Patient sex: F
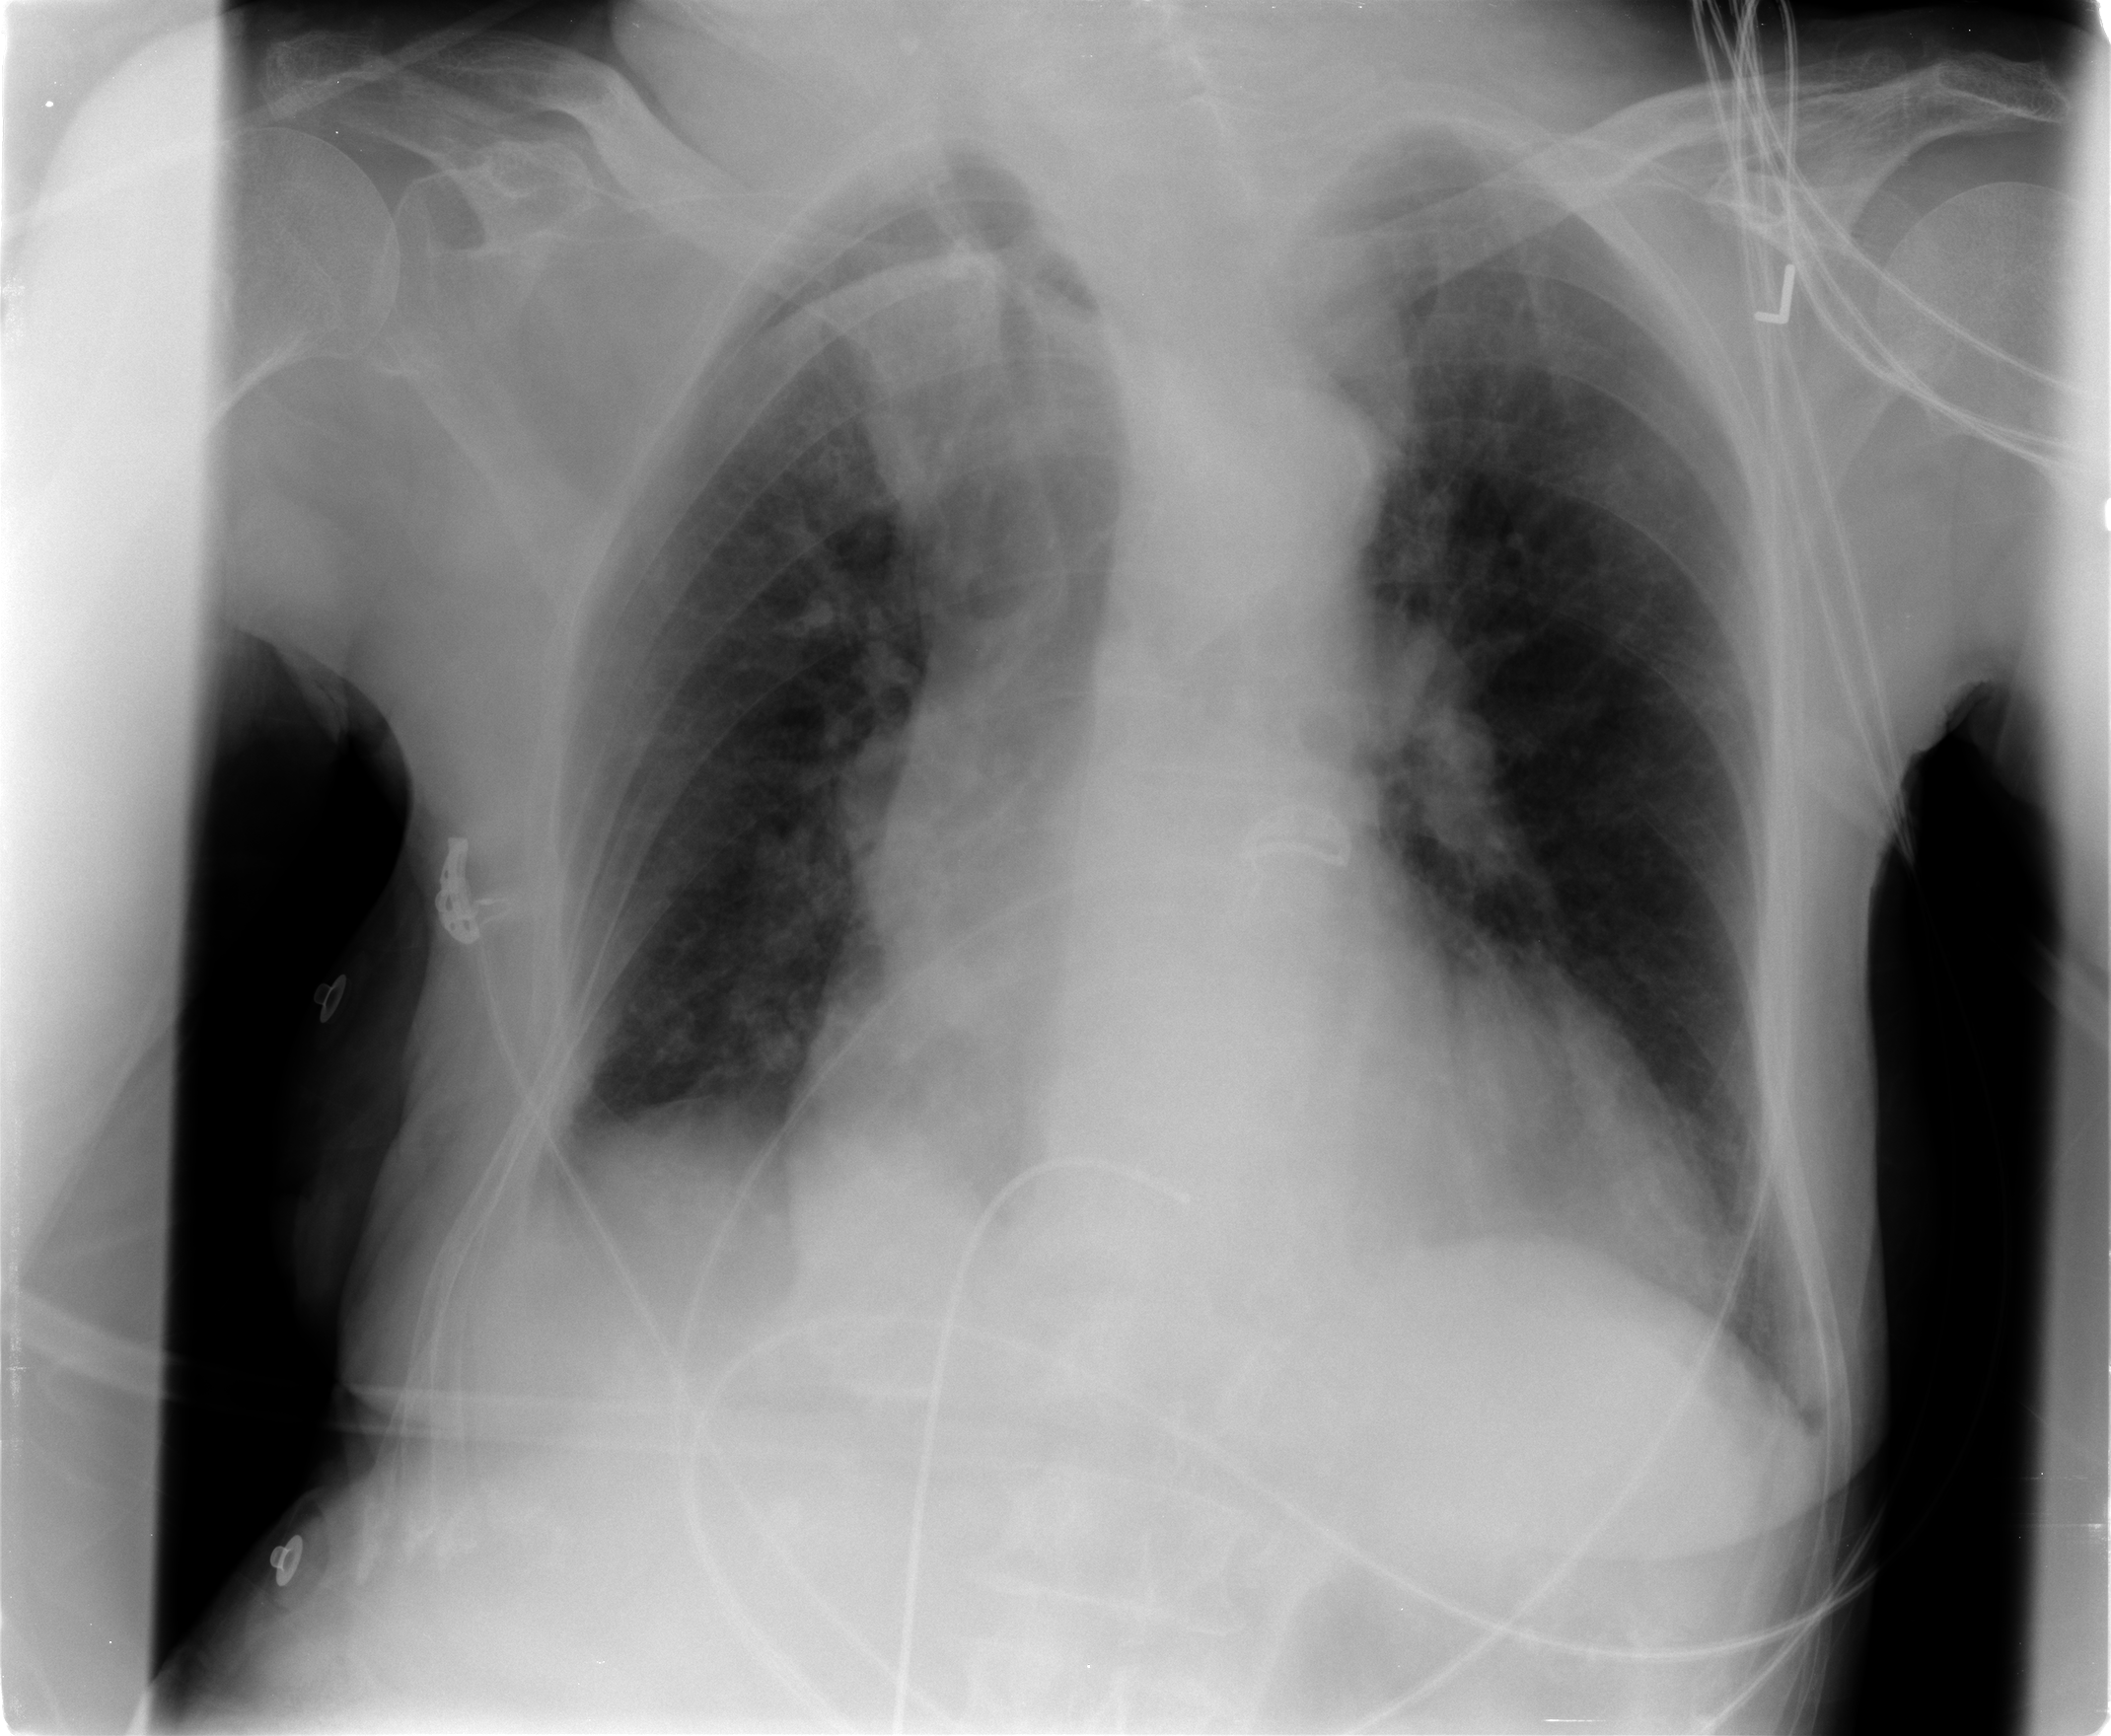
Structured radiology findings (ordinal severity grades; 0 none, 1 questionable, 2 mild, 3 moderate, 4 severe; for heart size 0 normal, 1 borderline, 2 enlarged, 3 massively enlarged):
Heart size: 2
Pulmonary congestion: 2
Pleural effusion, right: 1
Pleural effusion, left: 0
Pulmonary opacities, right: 0
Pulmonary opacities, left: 0
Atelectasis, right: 1
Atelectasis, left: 1